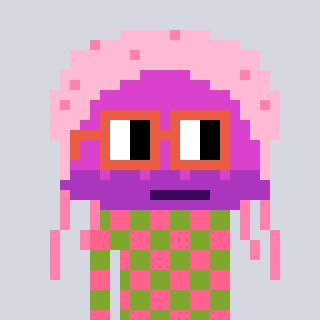
a pixel art character with square orange glasses, a jellyfish-shaped head and a slimegreen-colored body on a cool background